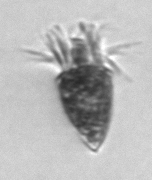
Label: Strombidium_tintinnodes